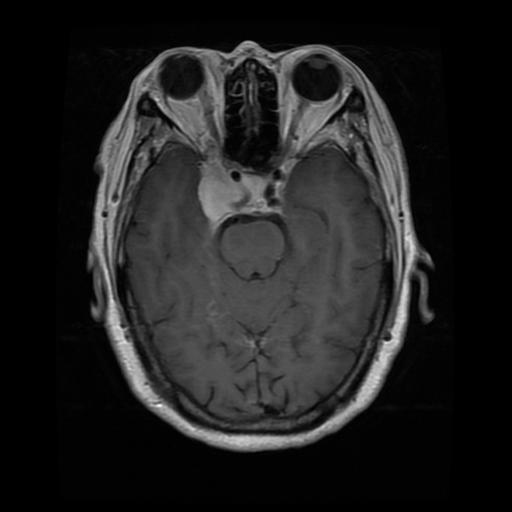
Label: meningioma